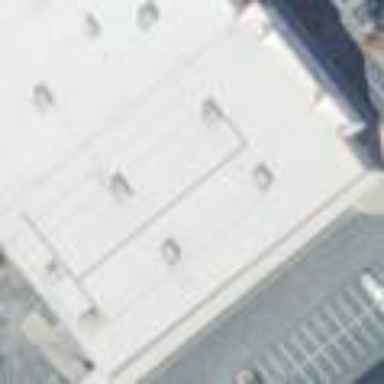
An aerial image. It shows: Building.